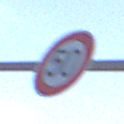
Verkehrszeichen: Geschwindigkeit50
Umgebung: Outdoor, RoadRail
Tageszeit: SunriseSunset
Wetter: PartlyCloudy
Licht: Natural
Jahreszeit: NotSpecified
Kontrast: LowContrast